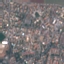
Land use / land cover: Residential